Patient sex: M
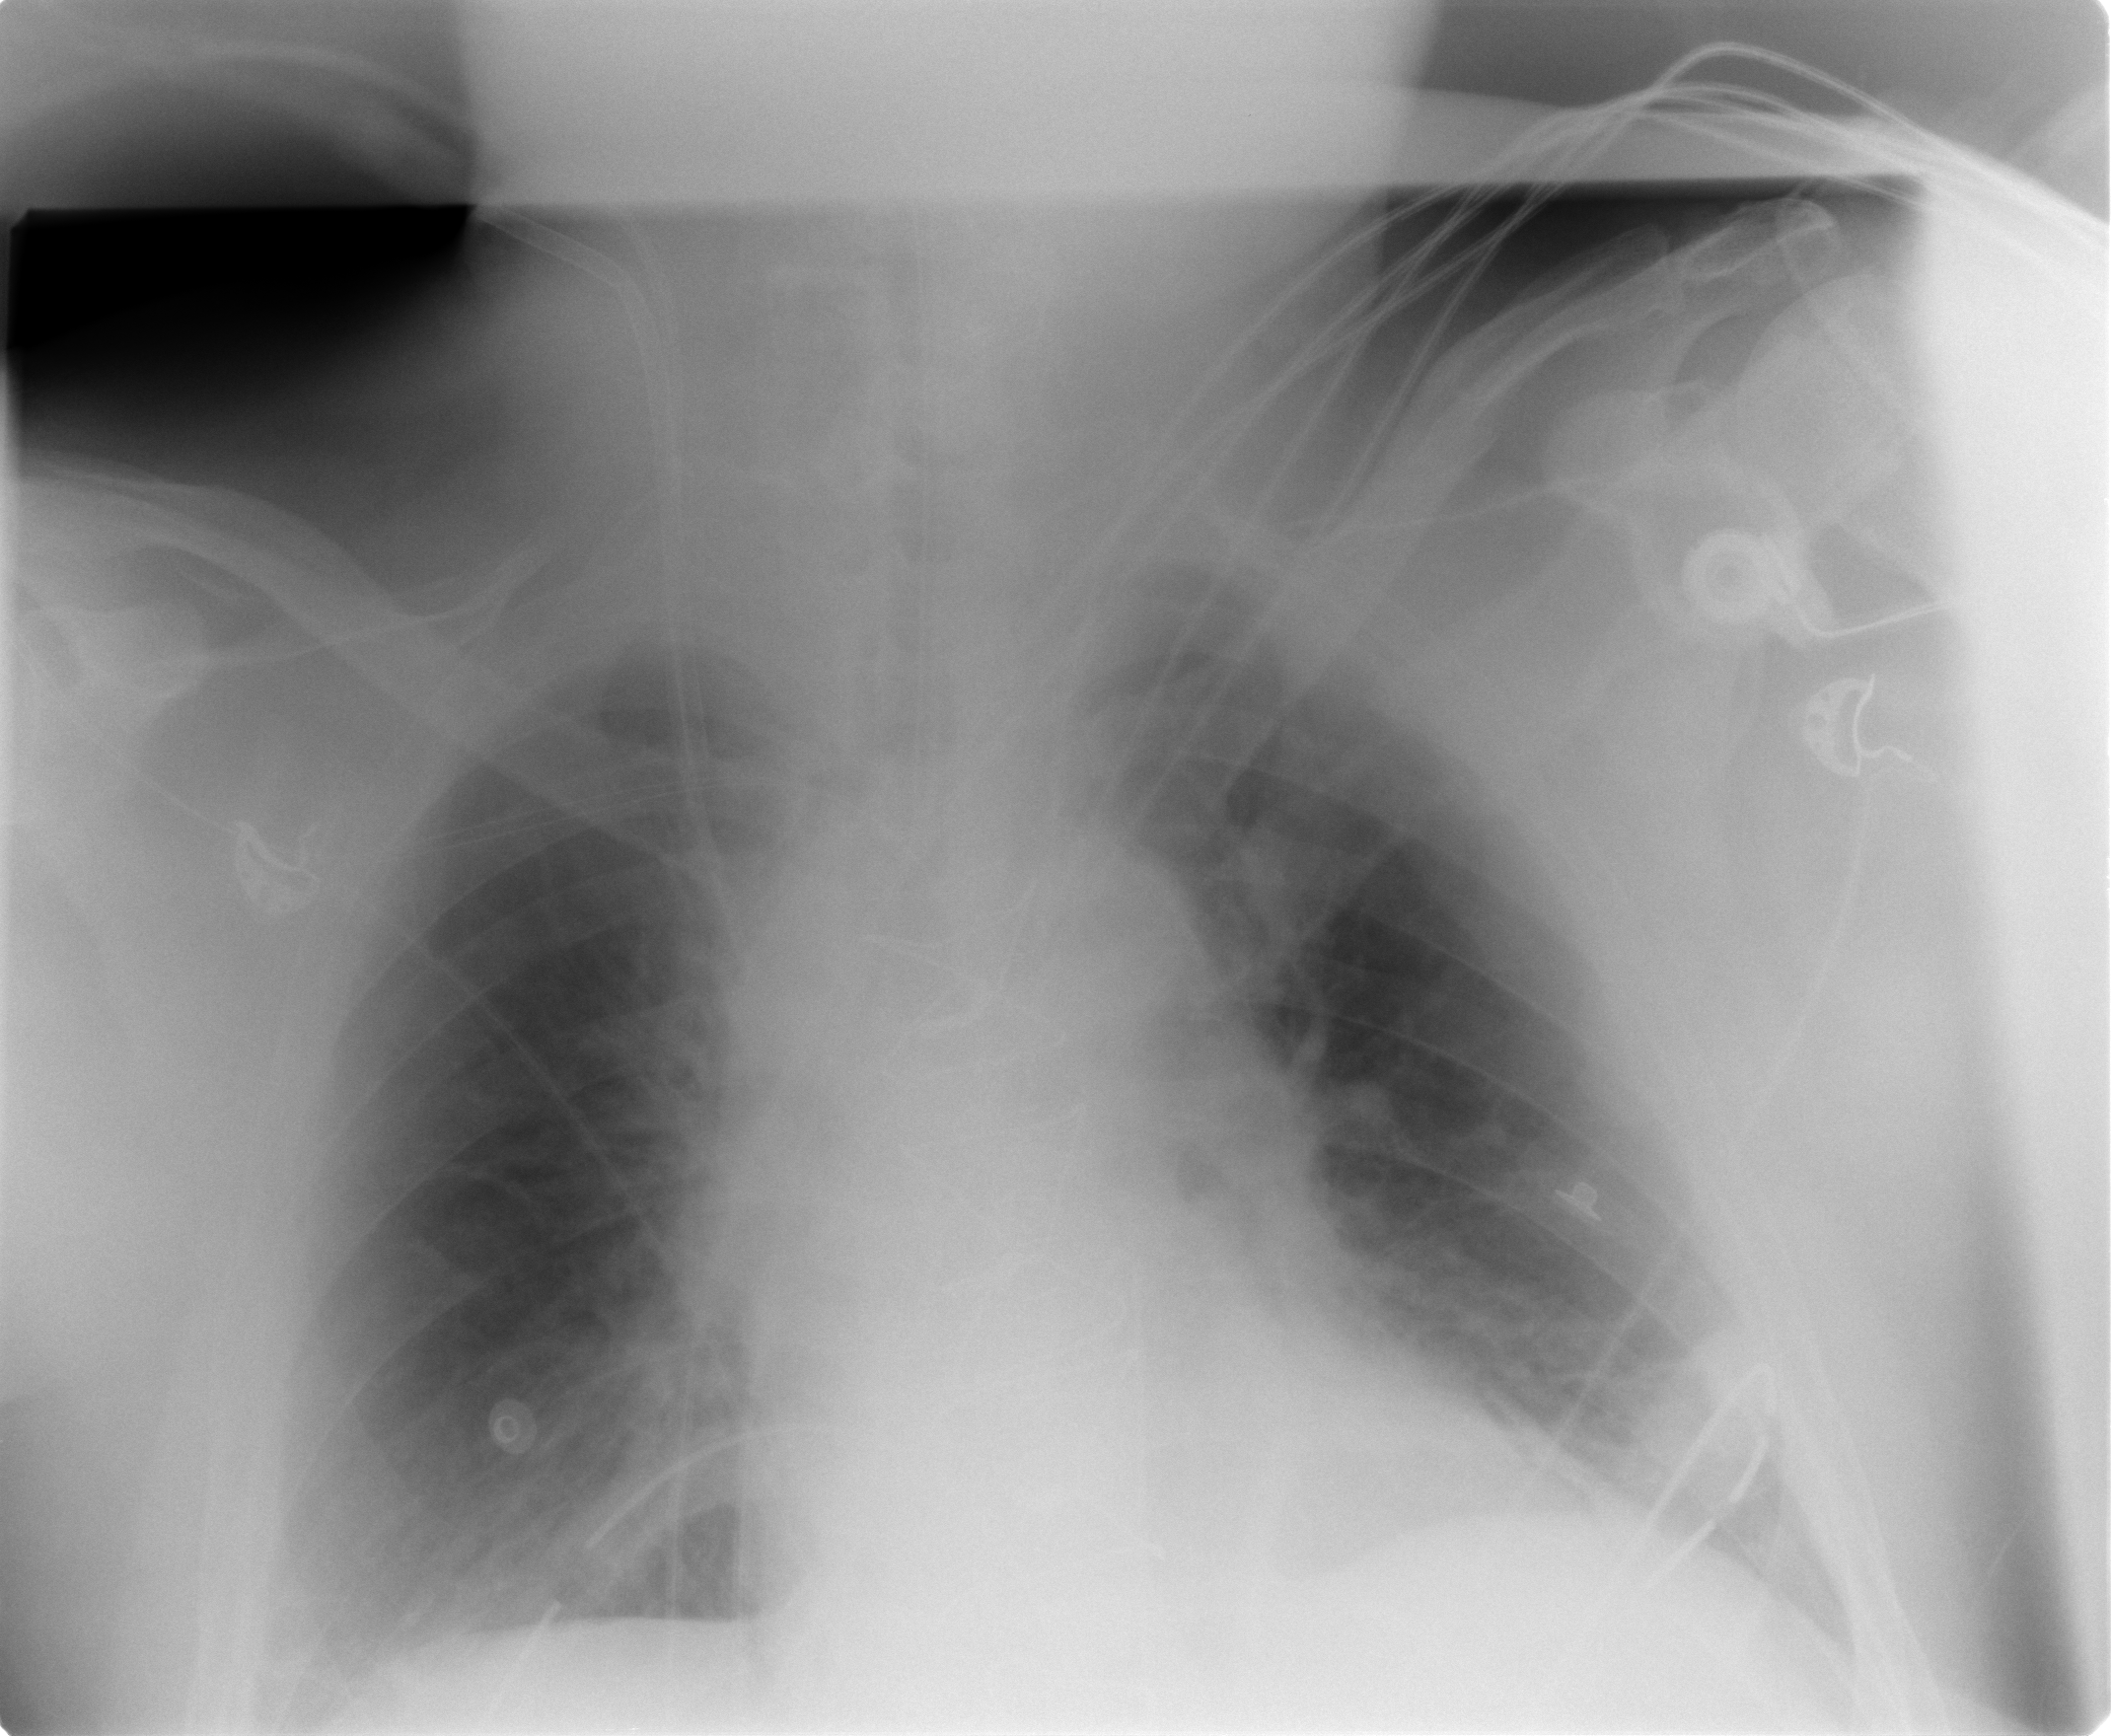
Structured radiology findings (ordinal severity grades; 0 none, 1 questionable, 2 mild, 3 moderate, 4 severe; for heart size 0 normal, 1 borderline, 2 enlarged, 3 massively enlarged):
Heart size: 1
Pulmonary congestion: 2
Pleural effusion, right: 0
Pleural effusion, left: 1
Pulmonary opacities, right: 0
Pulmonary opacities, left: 0
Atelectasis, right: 2
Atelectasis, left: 2